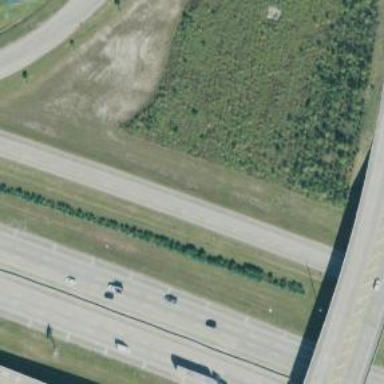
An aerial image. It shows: Secondary road with frontage road alongside.